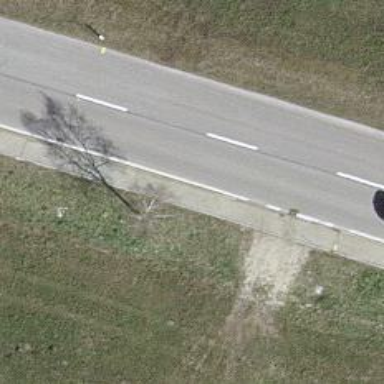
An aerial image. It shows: Secondary road with asphalt surface.